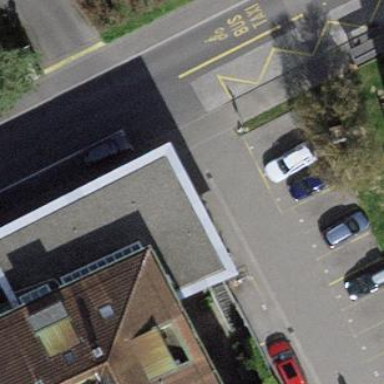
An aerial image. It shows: Hospital building.